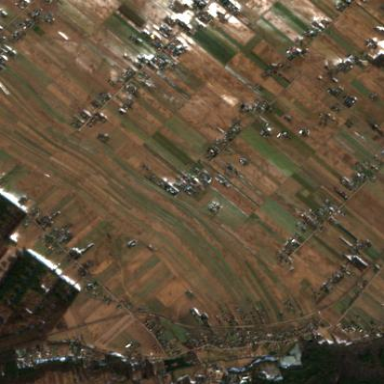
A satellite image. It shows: View of farmland.